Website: walmart
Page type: receipt
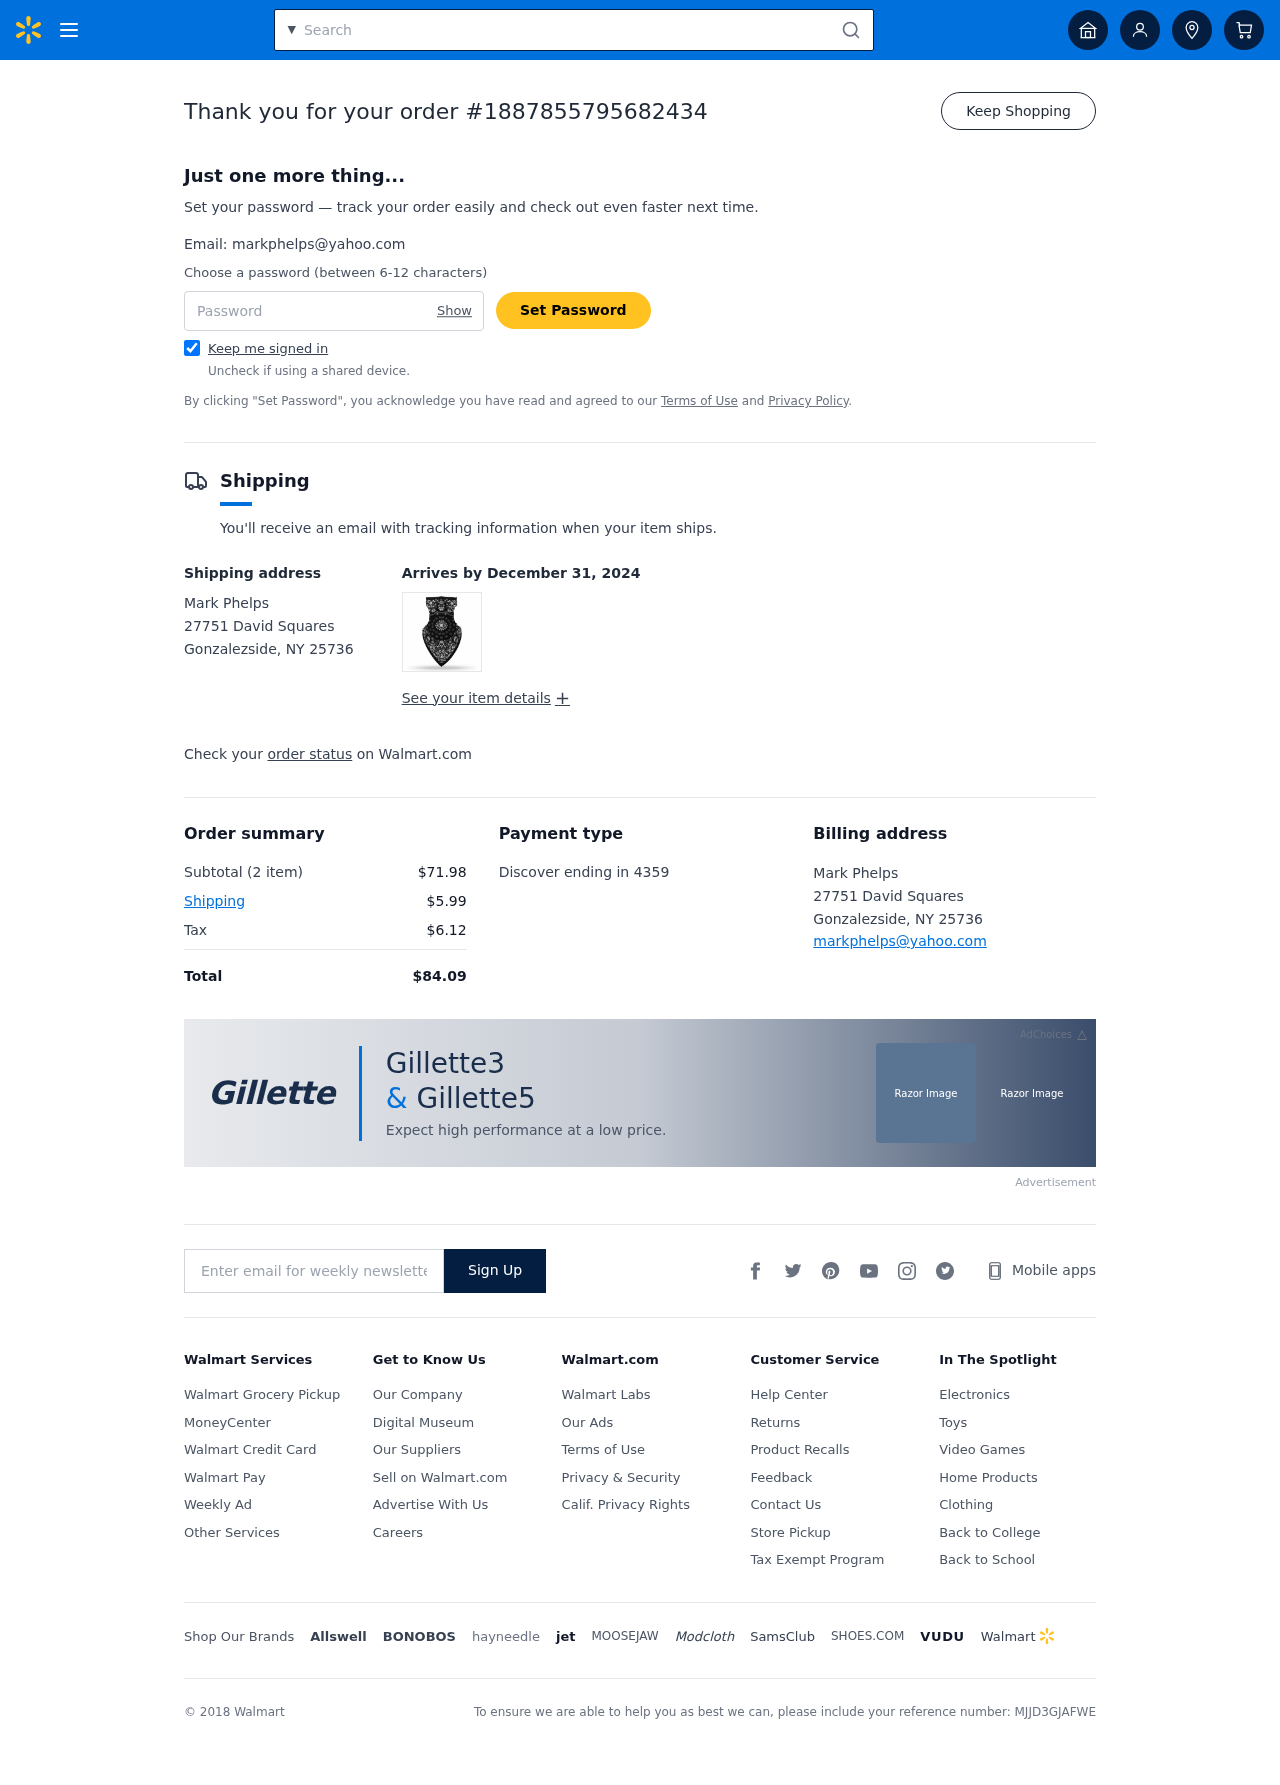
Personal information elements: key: PII_CARD_LAST4
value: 4359
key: PII_CARD_TYPE
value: Discover
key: PII_CITY_STATE_ZIP
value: Gonzalezside, NY 25736
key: PII_EMAIL
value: markphelps@yahoo.com
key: PII_FULLNAME
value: Mark Phelps
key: PII_STREET
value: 27751 David Squares
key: PII_FULLNAME2
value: Mark Phelps
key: PII_STREET2
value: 27751 David Squares
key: PII_CITY_STATE_ZIP2
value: Gonzalezside, NY 25736
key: PII_EMAIL2
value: markphelps@yahoo.com
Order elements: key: ORDER_ID
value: #1887855795682434
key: ORDER_DELIVERY_DATE
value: December 31, 2024
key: ORDER_NUM_ITEMS
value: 2 item
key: ORDER_SUBTOTAL
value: $71.98
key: ORDER_SHIPPING_COST
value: $5.99
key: ORDER_TAX
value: $6.12
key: ORDER_TOTAL
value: $84.09
Search elements: key: HEADER_SEARCH
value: Search